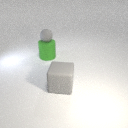
large green rubber cylinder below small gray rubber sphere